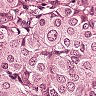
Metastatic tissue present: yes